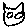
Label: cat